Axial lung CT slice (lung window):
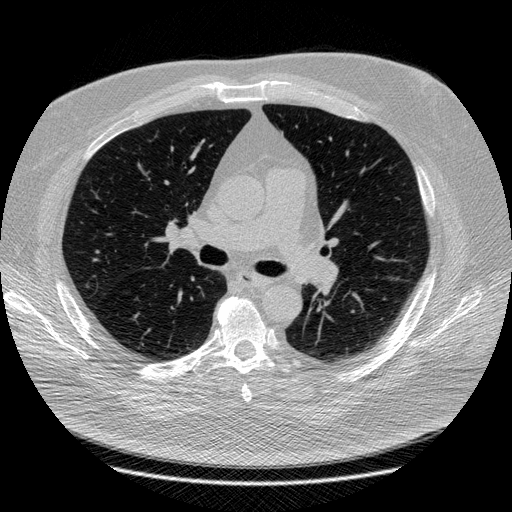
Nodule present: no